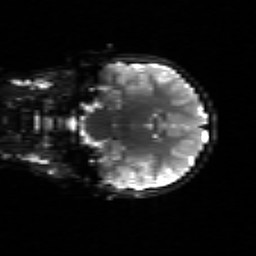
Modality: sbref
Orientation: coronal
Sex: female
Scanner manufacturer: siemens
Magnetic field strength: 3 T
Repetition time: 5 s
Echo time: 0.071 s